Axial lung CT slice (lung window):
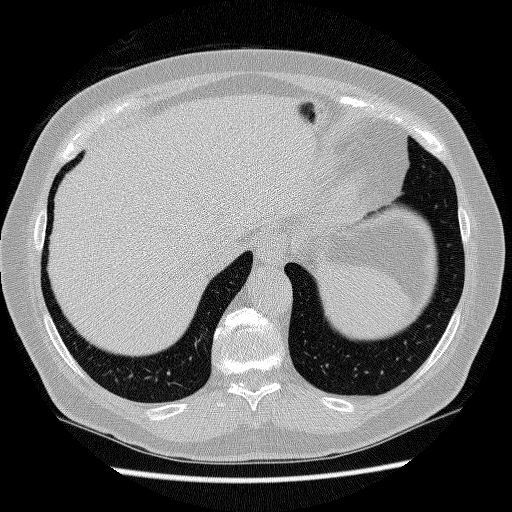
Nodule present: no